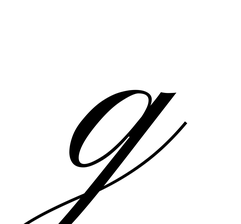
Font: PinyonScript-Regular